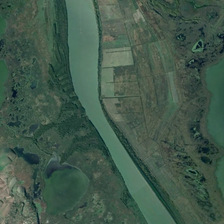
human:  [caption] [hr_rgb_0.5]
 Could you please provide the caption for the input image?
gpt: the river with green water passes through the green mountains .

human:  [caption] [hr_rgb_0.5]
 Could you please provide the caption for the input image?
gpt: many green plants are in two sides of a river .

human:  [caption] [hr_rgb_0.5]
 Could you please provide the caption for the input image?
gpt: many green plants are in two sides of a river .

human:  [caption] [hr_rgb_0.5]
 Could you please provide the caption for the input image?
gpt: the river with green water passes through the green mountains .

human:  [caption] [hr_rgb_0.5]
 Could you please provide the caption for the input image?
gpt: many green plants are in two sides of a river .